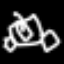
Label: frog